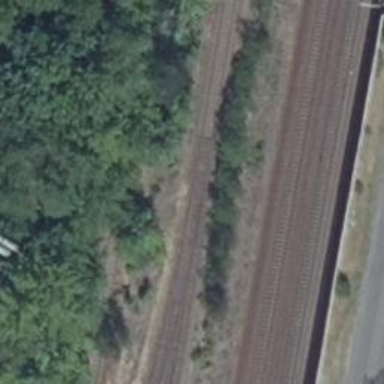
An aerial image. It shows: Railway switch.